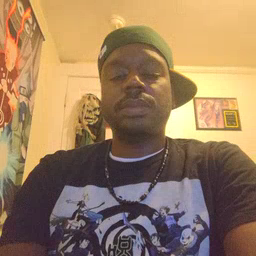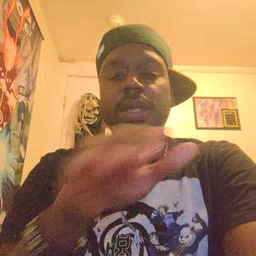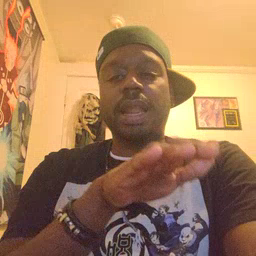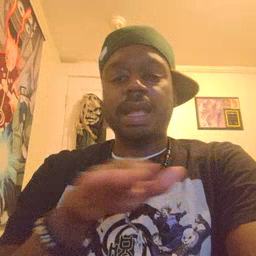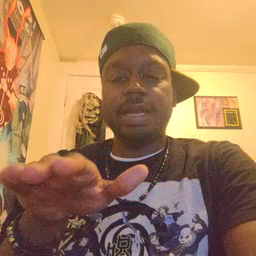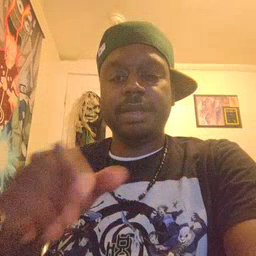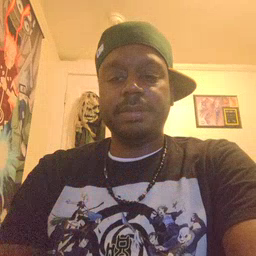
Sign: clean